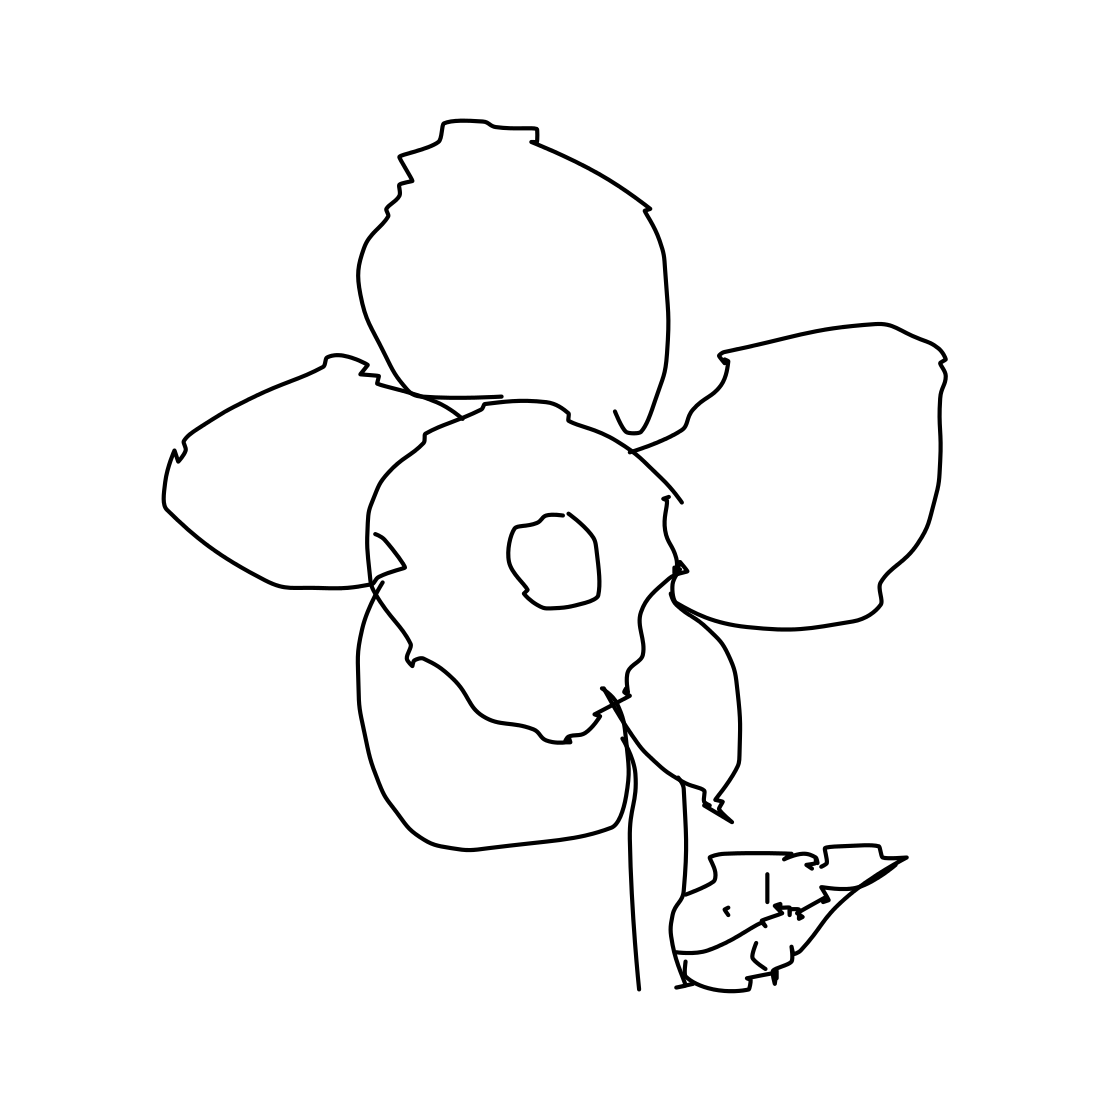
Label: flower with stem